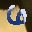
Label: 6